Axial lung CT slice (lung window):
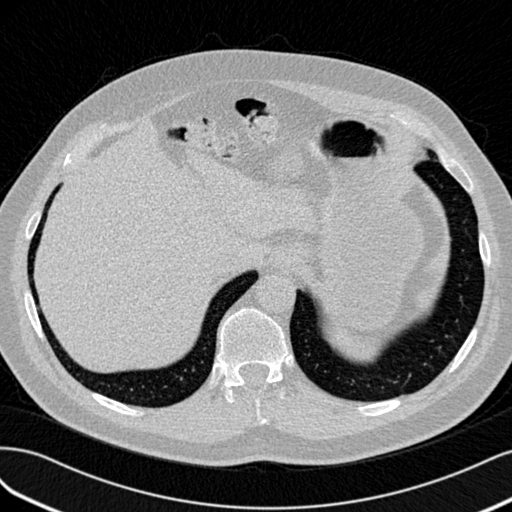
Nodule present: no